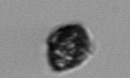
Label: Kryptoperidinium_triquetrum